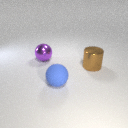
large blue rubber sphere to the right of large purple metal sphere